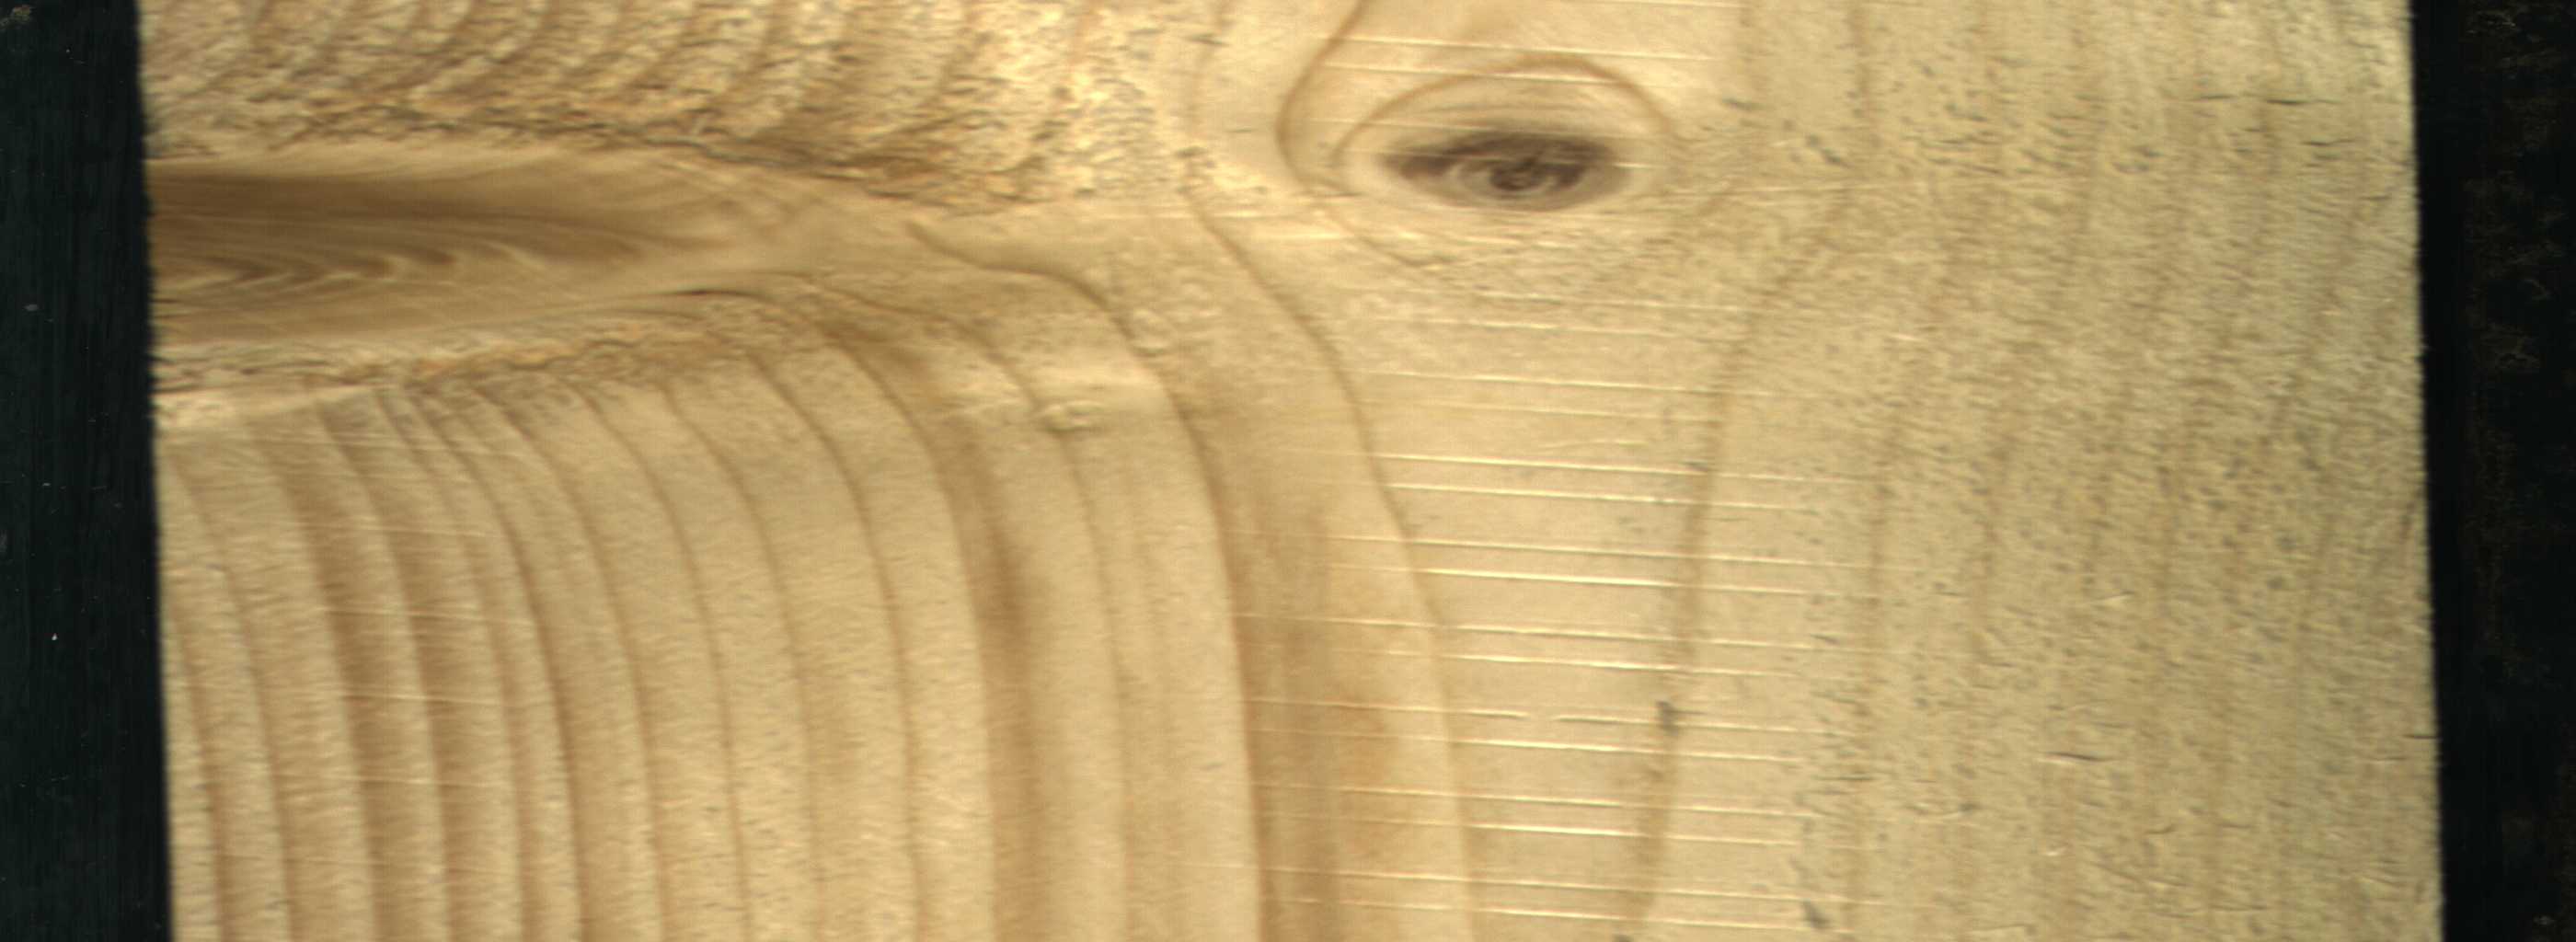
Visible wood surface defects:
Live_Knot
Live_Knot